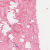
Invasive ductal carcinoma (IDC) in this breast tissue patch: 0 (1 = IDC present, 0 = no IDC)